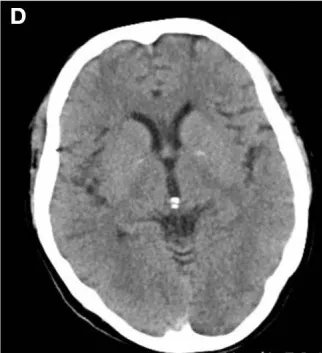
On the apparent diffusion coefficient map (ABC; D), there is low signal intensity in the cortex and subcortex of the bilateral frontal, temporal, and occipital lobes.
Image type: radiology (ct)